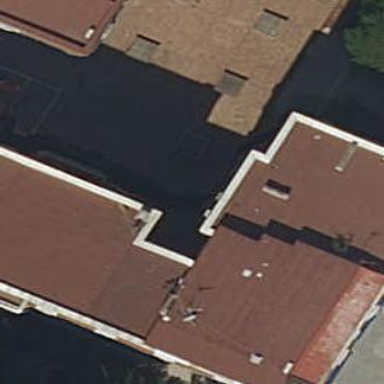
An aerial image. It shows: Image showing building with apartments.